Question: I need to create striped progress bar in android.How to create a one like below.

I saw the example on bootstrap but i don't know how to implement that in my app.
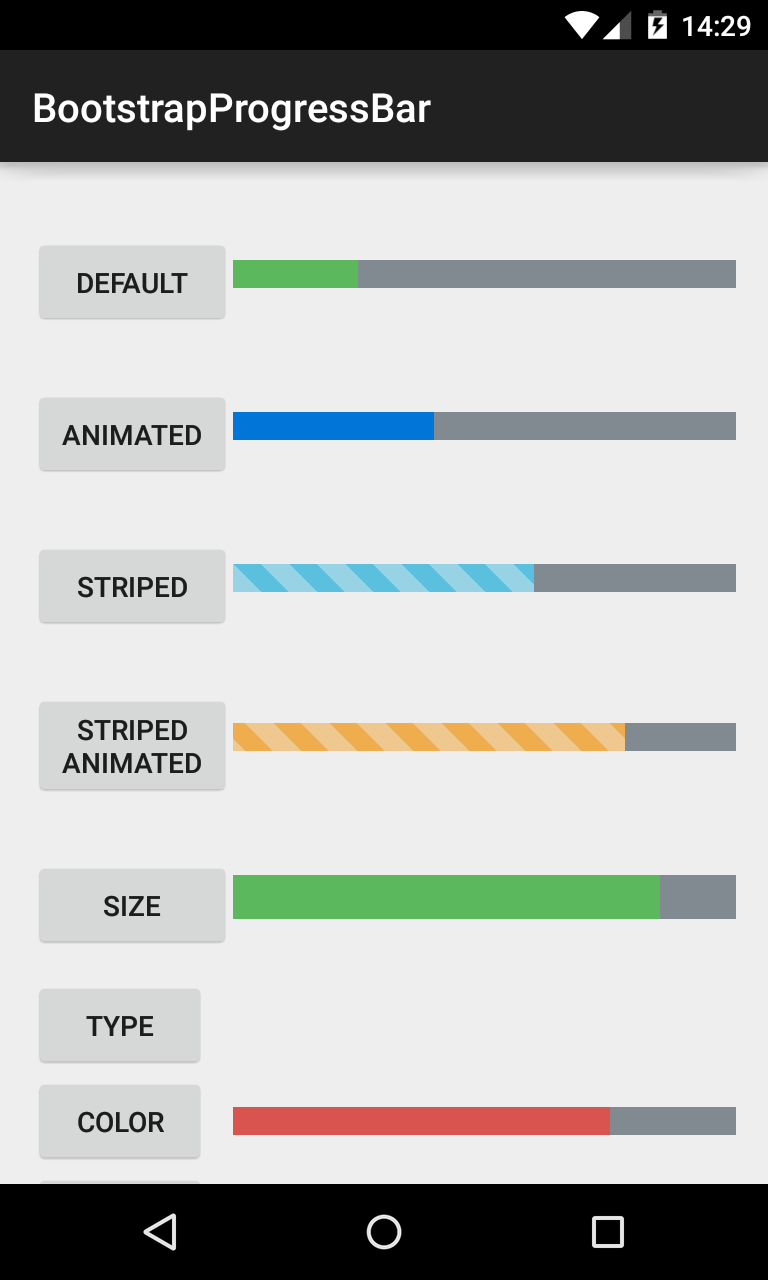
Answer: Well you may wish to try this <URL> ,
and use 'app:striped="true"' like below
'''
<com.beardedhen.androidbootstrap.BootstrapProgressBar
android:layout_width="wrap_content"
android:layout_height="wrap_content"
app:animated="true"
app:bootstrapBrand="warning"
app:progress="78"
app:striped="true"
/>
'''
Please follow the <URL> given by them.
'''
dependencies {
compile 'com.beardedhen:androidbootstrap:{X.X.X}'
}
'''
'{X.X.X}' = latest library version which is 2.3.1
More over
You should also override your application class with the following:
'''
public class SampleApplication extends Application {
@Override public void onCreate() {
super.onCreate();
TypefaceProvider.registerDefaultIconSets();
}
}
'''
and it works for me!
# Note :
Given example was the default one and it won't work unless you change the 'app:progress="78"' to 'app:bootstrapProgress="78"' .